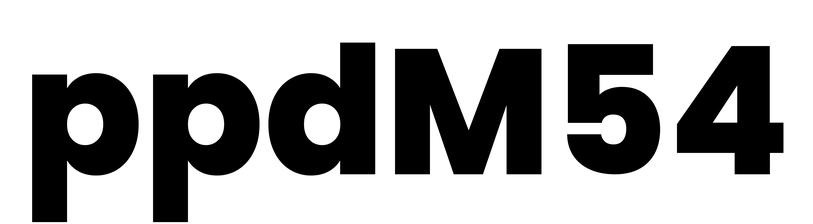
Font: Poppins-ExtraBold